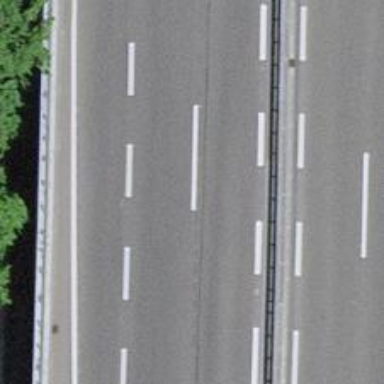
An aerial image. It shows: Asphalt motorway.